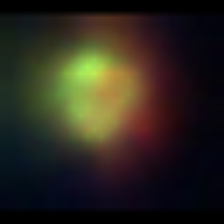
Taxon: NanoPlankton
Group: Other